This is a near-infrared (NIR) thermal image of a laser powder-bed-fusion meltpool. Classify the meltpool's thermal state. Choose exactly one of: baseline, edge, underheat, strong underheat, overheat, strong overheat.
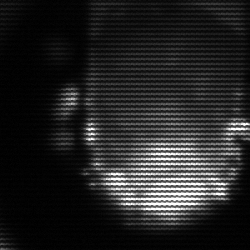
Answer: baseline